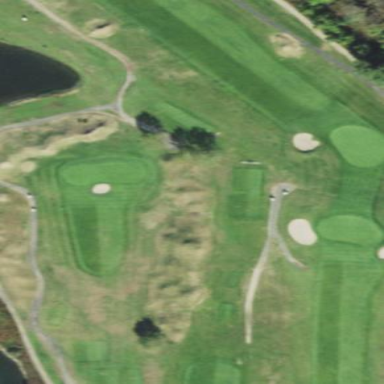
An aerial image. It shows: Grassy area designated as golf fairway.